Question: Pretty new to python and programming in general so bear with me please. I have a data set imported from a .csv file and I'm trying to plot a column of values (y axis) by date (x axis) over a 1 year period but the problem is that the dates are way too dense and I can't for the life of me figure out how to space them out or modify how they're defined. Here's the code I'm working with:
'''
import pandas as pd
import numpy as np
import seaborn as sns
import matplotlib.pyplot as plt
import matplotlib as mpl
from scipy import stats
import cartopy.crs as ccrs
import cartopy.io.img_tiles as cimgt
df = pd.read_csv('Vanuatu Earthquakes 2018-2019.csv')
'''
and here's the line plot code:
'''
plt.figure(figsize=(15, 7))
ax = sns.lineplot(x='date', y='mag', data=df).set_title("Earthquake magnitude May 2018-2019")
plt.xlabel('Date')
plt.ylabel('Magnitude (Mw)')
plt.savefig('EQ mag time')
'''
This currently gives me this line plot:

Currently I want to do it by something like a small tick for each day and a larger tick + label for the beginning of each week. Doesn't have to be exactly that but I'm mostly looking to just decrease the density. I've looked at loads of posts on here but none of them seem to work for my situation so any help would be greatly appreciated.
[Update]
Got the dates working as per Konqui's advice below and my code now looks like this:
'''
time = pd.date_range(start = '01-05-2018',
end = '01-05-2019',
freq = 'D')
df = pd.DataFrame({'date': list(map(lambda x: str(x), time)),
'mag': np.random.random(len(time))})
plt.figure(figsize=(15, 7))
df['date'] = pd.to_datetime(df['date'], format = '%Y-%m')
ax = sns.lineplot(x='date', y='mag', data=df).set_title("Earthquake magnitude May 2018-2019")
ax.xaxis.set_major_locator(md.WeekdayLocator(byweekday = 1))
ax.xaxis.set_major_formatter(md.DateFormatter('%Y-%m-%d'))
plt.setp(ax.xaxis.get_majorticklabels(), rotation = 90)
ax.xaxis.set_minor_locator(md.DayLocator(interval = 1))
plt.xlabel('Date')
plt.ylabel('Magnitude (Mw)')
'''
which gives me an error message: 'AttributeError: 'Text' object has no attribute 'xaxis''. Any thoughts?
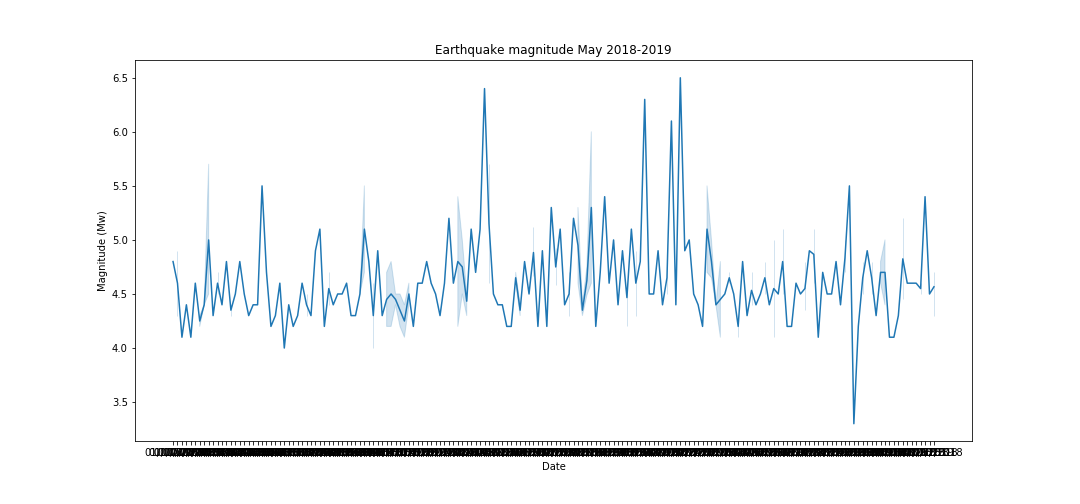
Answer: # Assumption
I suppose you start from a dataframe similar to this one saved in a 'Vanuatu Earthquakes 2018-2019.csv' file :
'''
import pandas as pd
import numpy as np
time = pd.date_range(start = '01-01-2020',
end = '31-03-2020',
freq = 'D')
df = pd.DataFrame({'date': list(map(lambda x: str(x), time)),
'mag': np.random.random(len(time))})
'''
output:
'''
date mag
0 2020-01-01 00:00:00 0.940040
1 2020-01-02 00:00:00 0.765570
2 2020-01-03 00:00:00 0.951839
3 2020-01-04 00:00:00 0.708172
4 2020-01-05 00:00:00 0.705032
5 2020-01-06 00:00:00 0.857500
6 2020-01-07 00:00:00 0.866418
7 2020-01-08 00:00:00 0.363287
8 2020-01-09 00:00:00 0.289615
9 2020-01-10 00:00:00 0.741499
'''
plotting:
'''
import seaborn as sns
import matplotlib.pyplot as plt
fig, ax = plt.subplots(figsize = (15, 7))
sns.lineplot(ax = ax, x='date', y='mag', data=df).set_title('Earthquake magnitude May 2018-2019')
plt.xlabel('Date')
plt.ylabel('Magnitude (Mw)')
plt.show()
'''
<URL>
---
# Answer
You should do a series of things:
1. First of all, you get that density of labels because your 'date' values are str type, you need to convert them to datetime by df['date'] = pd.to_datetime(df['date'], format = '%Y-%m-%d')
in this way your x axis is a datetime type and the above plot will become this:
<URL>
1. Then you have to adjust ticks; for the major ticks you should set: import matplotlib.dates as md
# specify the position of the major ticks at the beginning of the week
ax.xaxis.set_major_locator(md.WeekdayLocator(byweekday = 1))
# specify the format of the labels as 'year-month-day'
ax.xaxis.set_major_formatter(md.DateFormatter('%Y-%m-%d'))
# (optional) rotate by 90deg the labels in order to improve their spacing
plt.setp(ax.xaxis.get_majorticklabels(), rotation = 90)
and for the minor ticks: # specify the position of the minor ticks at each day
ax.xaxis.set_minor_locator(md.DayLocator(interval = 1))
optionally, you can edit the length of the ticks with: ax.tick_params(axis = 'x', which = 'major', length = 10)
ax.tick_params(axis = 'x', which = 'minor', length = 5)
so the final plot will become:
<URL>
---
# Complete Code
'''
# import required packages
import pandas as pd
import seaborn as sns
import matplotlib.pyplot as plt
import matplotlib.dates as md
# read the dataframe
df = pd.read_csv('Vanuatu Earthquakes 2018-2019.csv')
# convert 'date' column type from str to datetime
df['date'] = pd.to_datetime(df['date'], format = '%Y-%m-%d')
# prepare the figure
fig, ax = plt.subplots(figsize = (15, 7))
# set up the plot
sns.lineplot(ax = ax, x='date', y='mag', data=df).set_title('Earthquake magnitude May 2018-2019')
# specify the position of the major ticks at the beginning of the week
ax.xaxis.set_major_locator(md.WeekdayLocator(byweekday = 1))
# specify the format of the labels as 'year-month-day'
ax.xaxis.set_major_formatter(md.DateFormatter('%Y-%m-%d'))
# (optional) rotate by 90deg the labels in order to improve their spacing
plt.setp(ax.xaxis.get_majorticklabels(), rotation = 90)
# specify the position of the minor ticks at each day
ax.xaxis.set_minor_locator(md.DayLocator(interval = 1))
# set ticks length
ax.tick_params(axis = 'x', which = 'major', length = 10)
ax.tick_params(axis = 'x', which = 'minor', length = 5)
# set axes labels
plt.xlabel('Date')
plt.ylabel('Magnitude (Mw)')
# show the plot
plt.show()
'''
---
# Notes
If you pay attention to the y axis in my plots, you see that ''mag'' values fall in the range '(0-1)'. This is due to the fact that I generate this data with ''mag': np.random.random(len(time))'. If you read data from the file 'Vanuatu Earthquakes 2018-2019.csv', you will get the correct values on the y axis. Try to simply copy the code in the section.